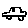
Label: car